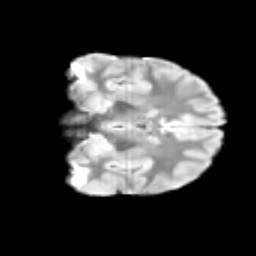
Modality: T2w
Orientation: coronal
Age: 10
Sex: male
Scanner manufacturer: siemens
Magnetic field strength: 3 T
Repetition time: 3.8 s
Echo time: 0.07 s